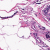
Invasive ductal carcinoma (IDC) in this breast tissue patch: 0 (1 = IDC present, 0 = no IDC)